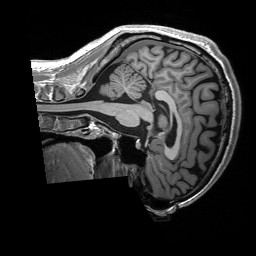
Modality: T1w
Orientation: sagittal
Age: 21
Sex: male
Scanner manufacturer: siemens
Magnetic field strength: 3 T
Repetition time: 2.53 s
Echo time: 0.00227 s